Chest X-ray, AP view. Patient: 48 years old, sex M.
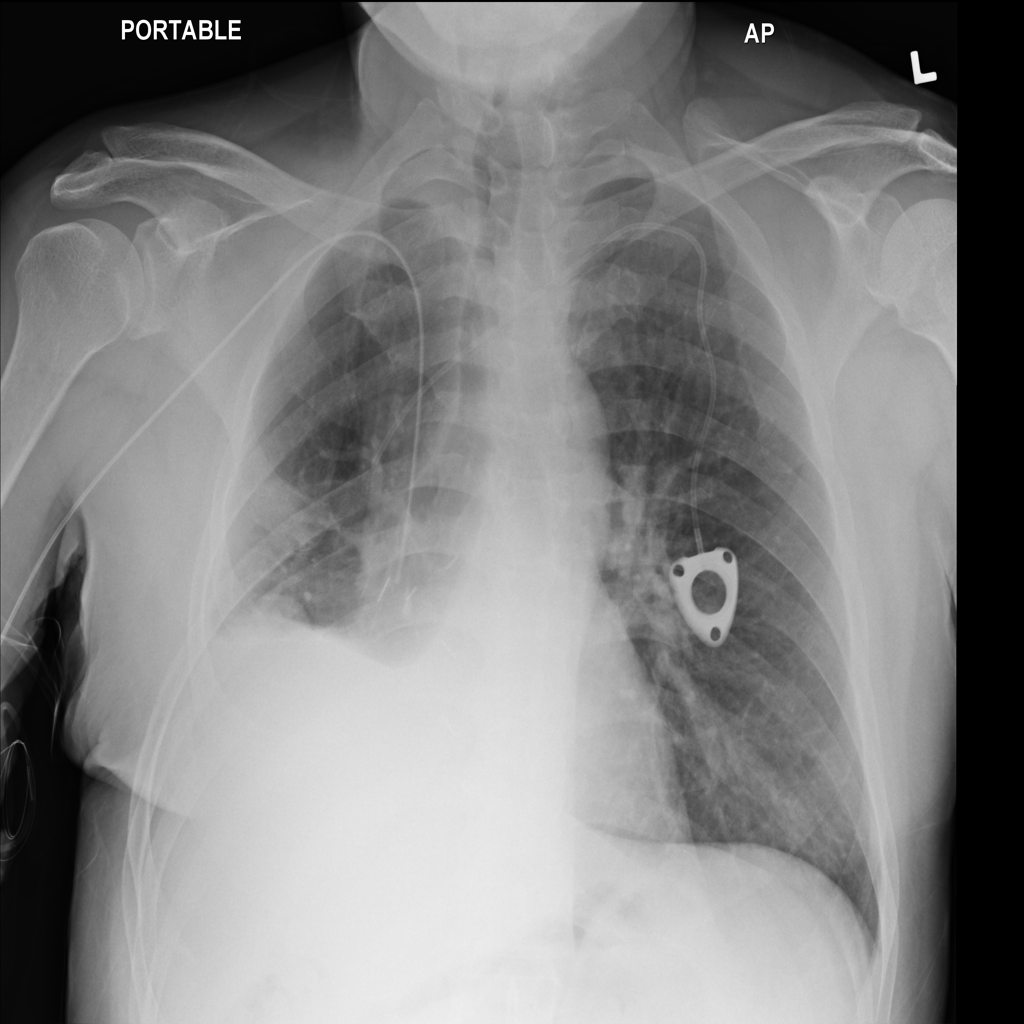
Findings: Effusion